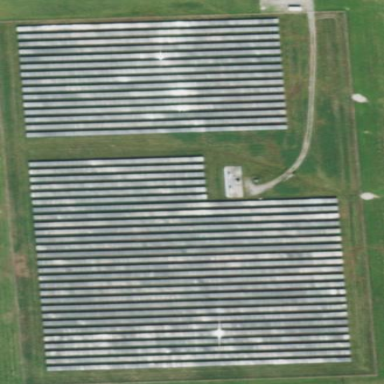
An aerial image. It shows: Solar power plant utilizing photovoltaic technology.